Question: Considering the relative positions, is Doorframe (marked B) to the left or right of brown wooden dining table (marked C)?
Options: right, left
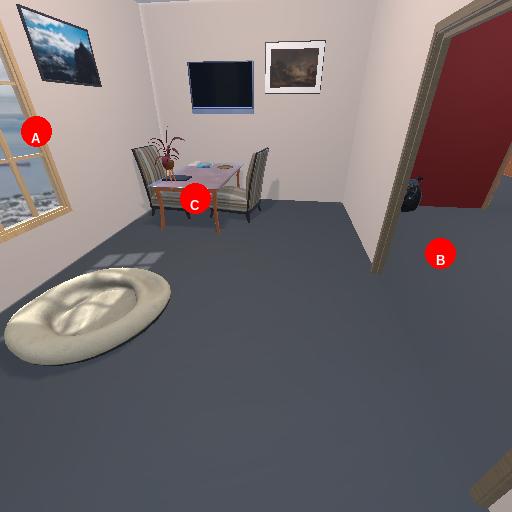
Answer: right